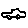
Label: car